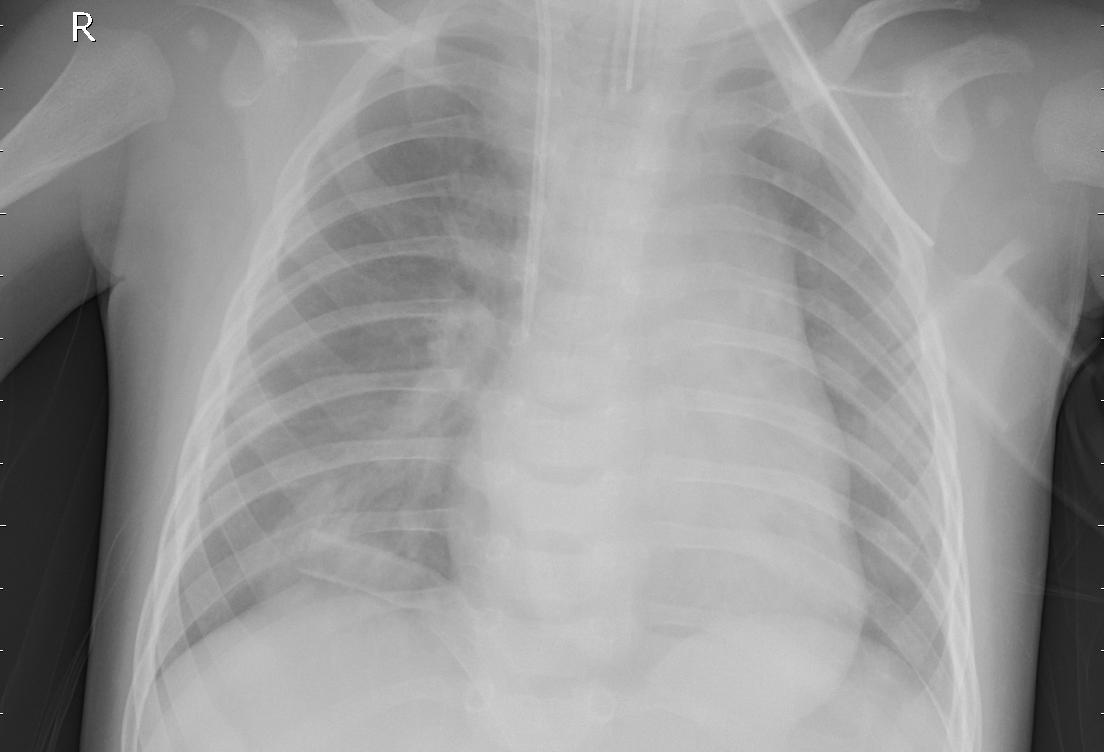
Diagnosis: PNEUMONIA